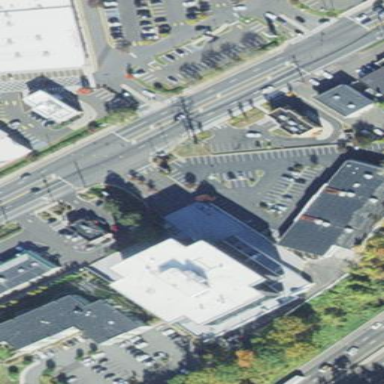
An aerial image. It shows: Parking area.